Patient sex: M
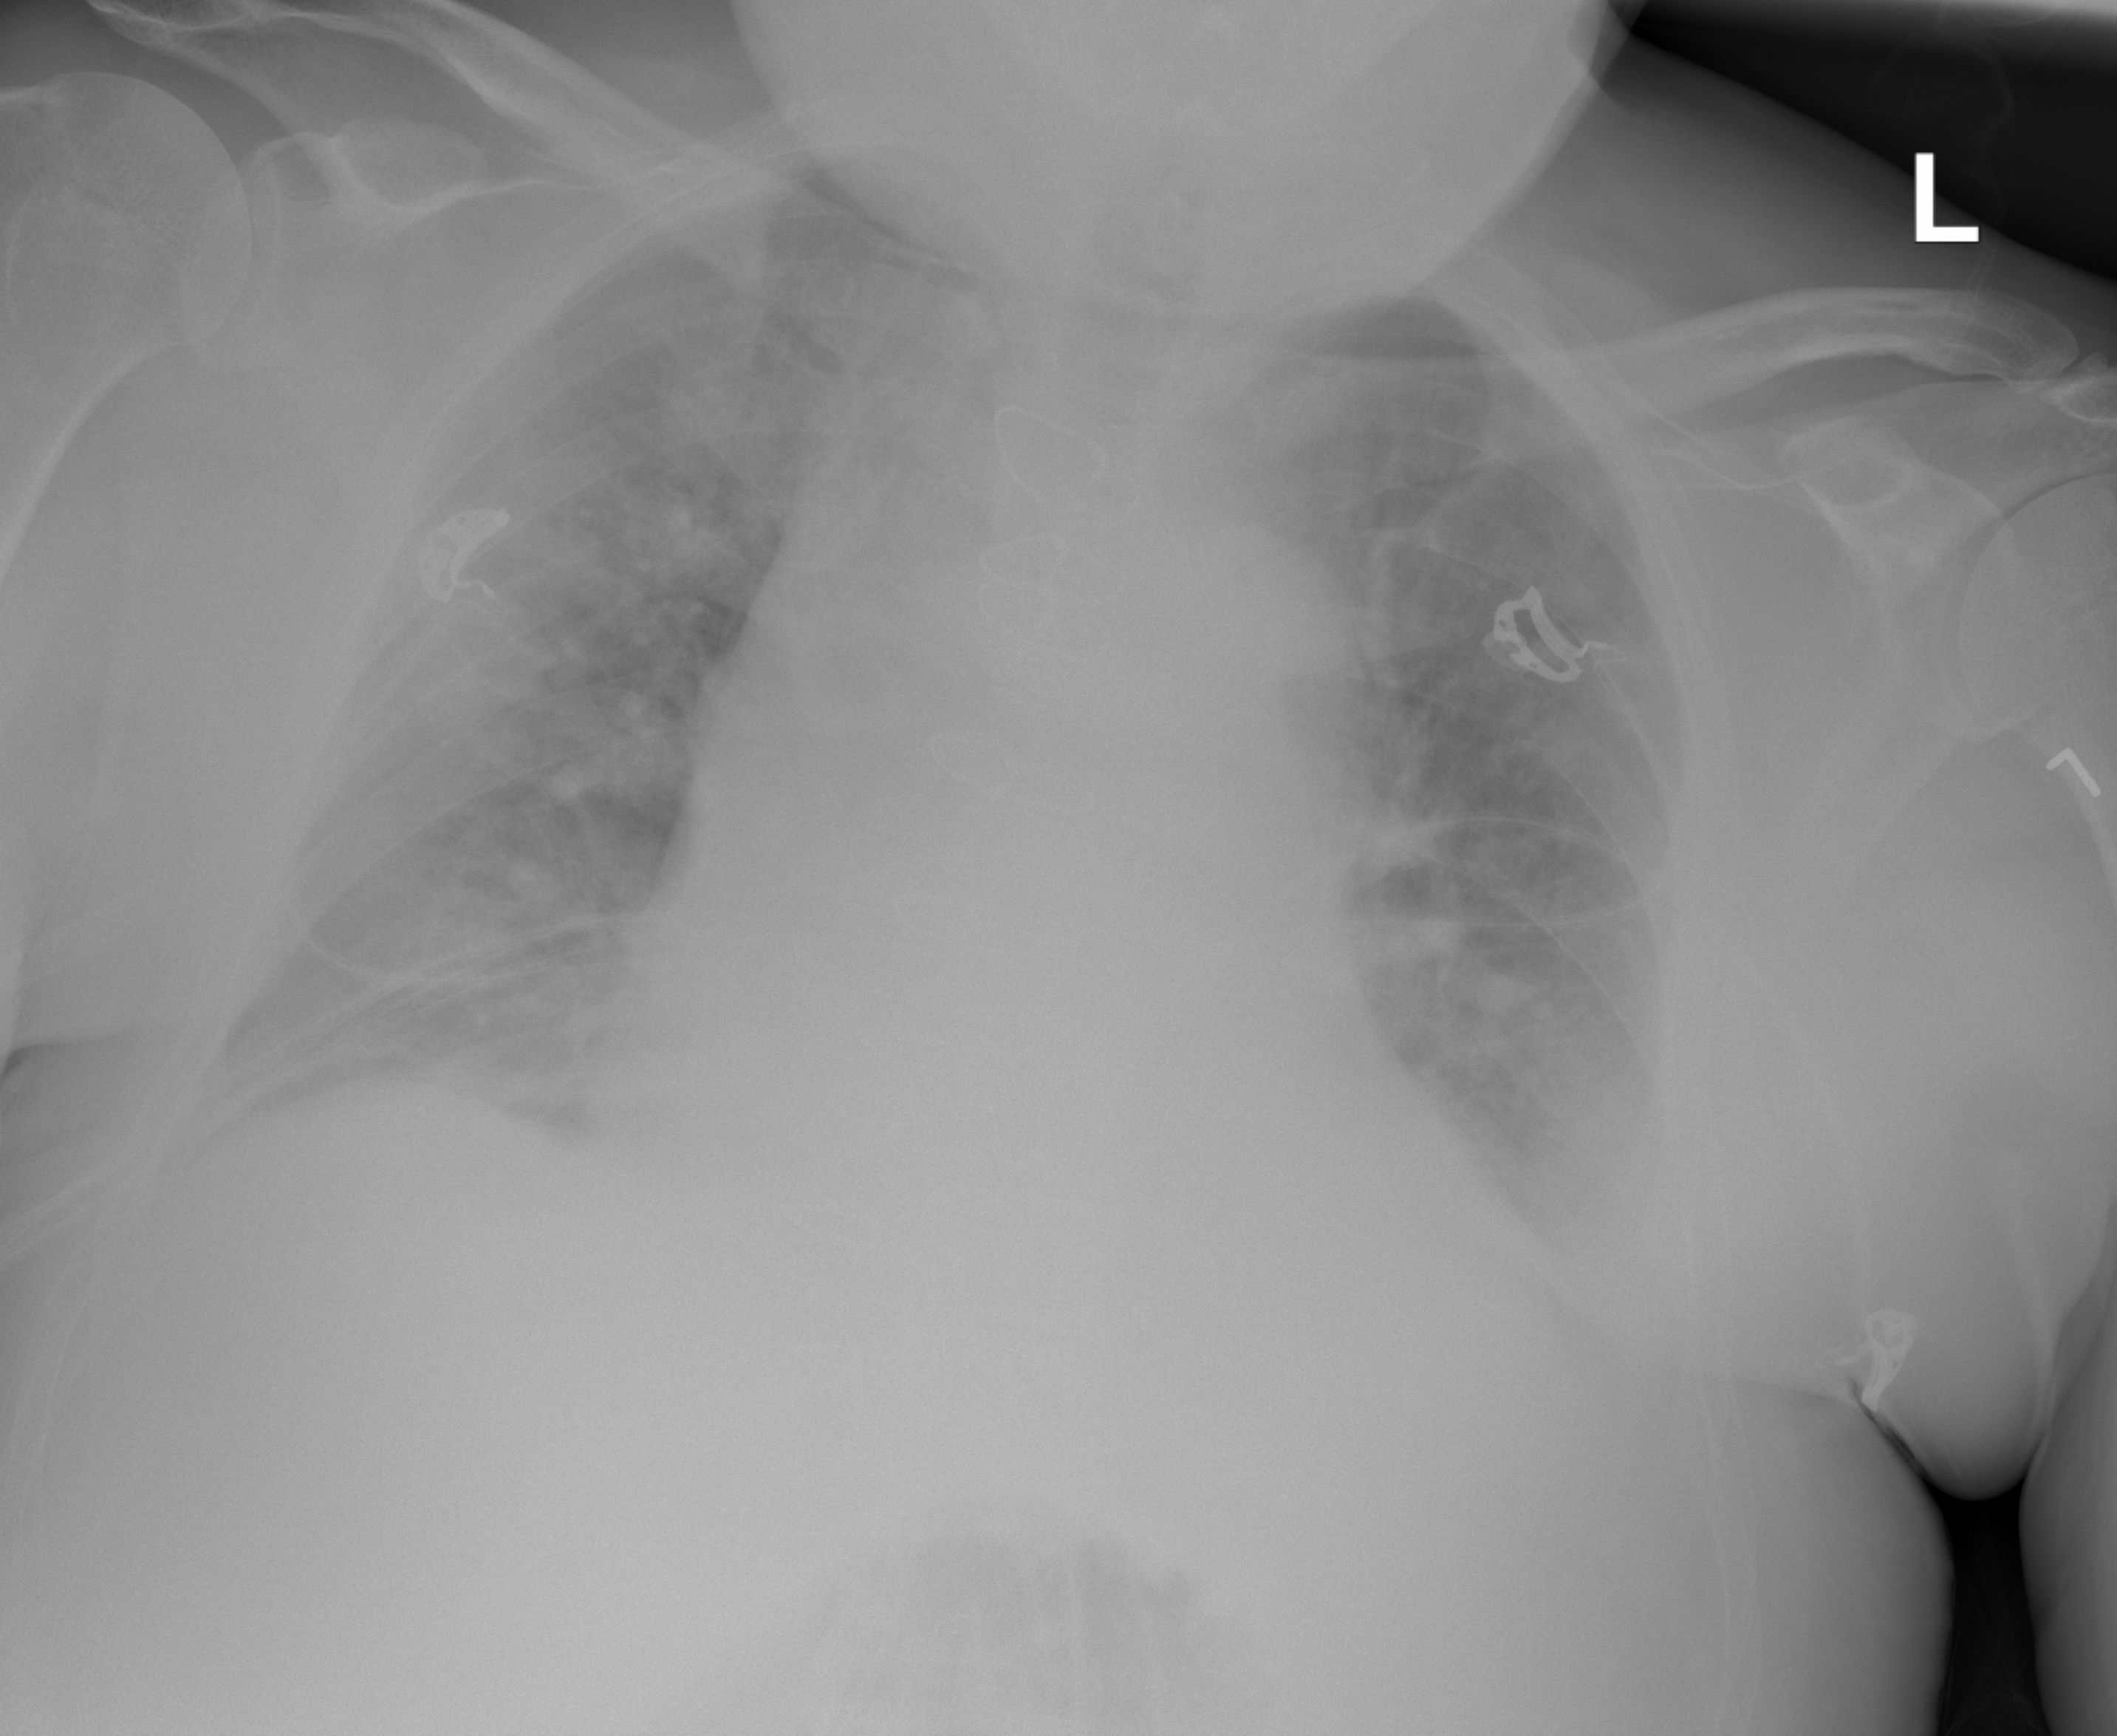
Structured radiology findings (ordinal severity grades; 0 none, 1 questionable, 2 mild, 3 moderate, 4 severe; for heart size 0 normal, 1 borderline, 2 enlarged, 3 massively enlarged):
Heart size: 2
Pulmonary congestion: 2
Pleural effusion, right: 0
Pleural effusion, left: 2
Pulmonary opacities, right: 0
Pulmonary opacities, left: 0
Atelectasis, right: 0
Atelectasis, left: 0